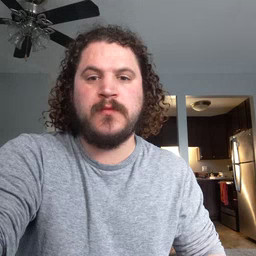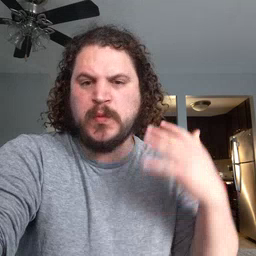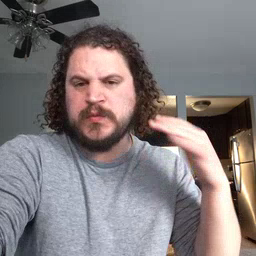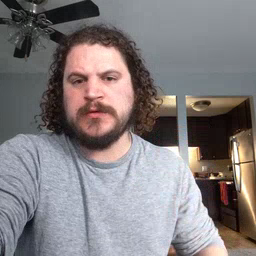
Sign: noisy